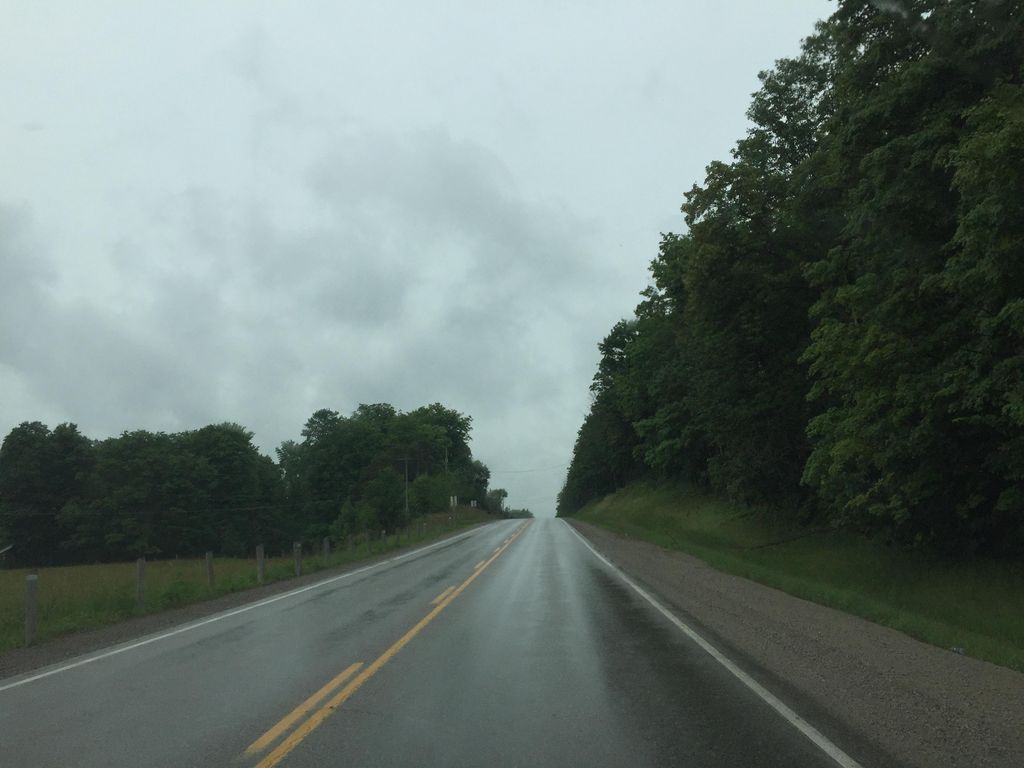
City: kitchener-waterloo